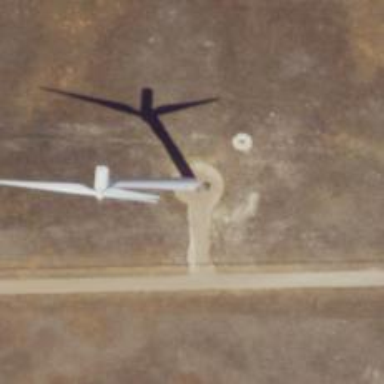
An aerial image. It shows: Wind generator powered by horizontal-axis wind turbine.